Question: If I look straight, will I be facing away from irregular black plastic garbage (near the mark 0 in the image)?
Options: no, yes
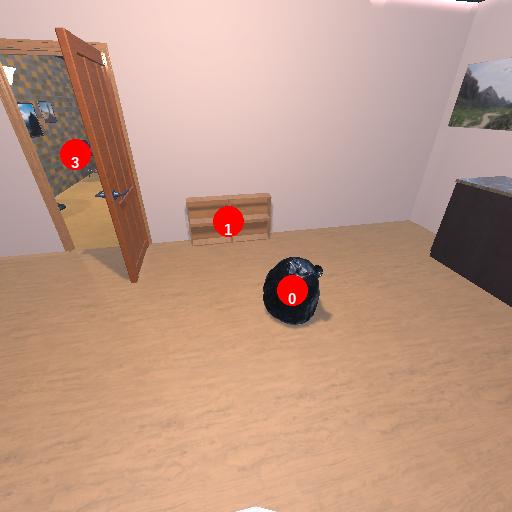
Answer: no